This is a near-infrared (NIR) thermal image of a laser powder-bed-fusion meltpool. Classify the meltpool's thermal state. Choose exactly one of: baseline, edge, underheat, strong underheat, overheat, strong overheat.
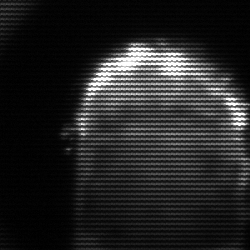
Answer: baseline